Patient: sex M, age 74
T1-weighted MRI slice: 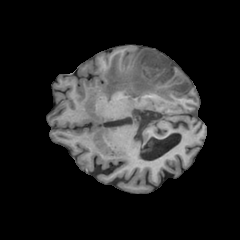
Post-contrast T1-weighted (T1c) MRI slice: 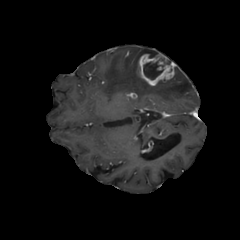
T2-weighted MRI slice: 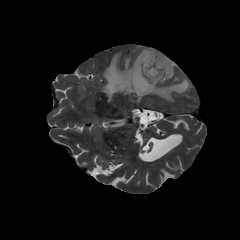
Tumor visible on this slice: yes
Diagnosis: Glioblastoma, IDH-wildtype
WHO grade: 4